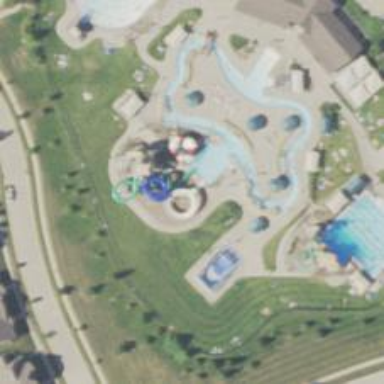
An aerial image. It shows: Bridge leading to water slide attraction.